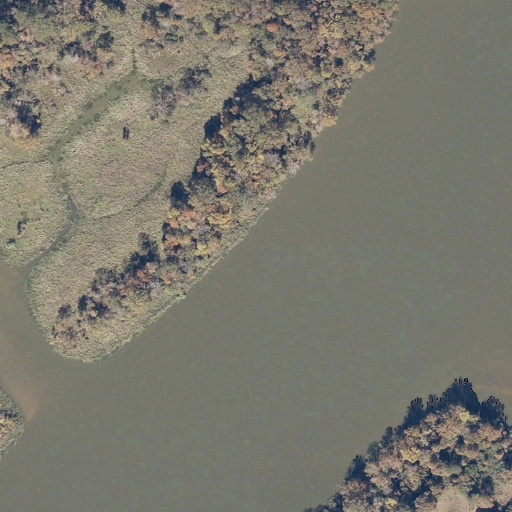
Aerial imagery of bar in Alabama named Milkhouse Bar containing open water, woody wetlands, grassland, mixed forest, evergreen forest, and herbaceous wetlands